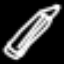
Label: pencil